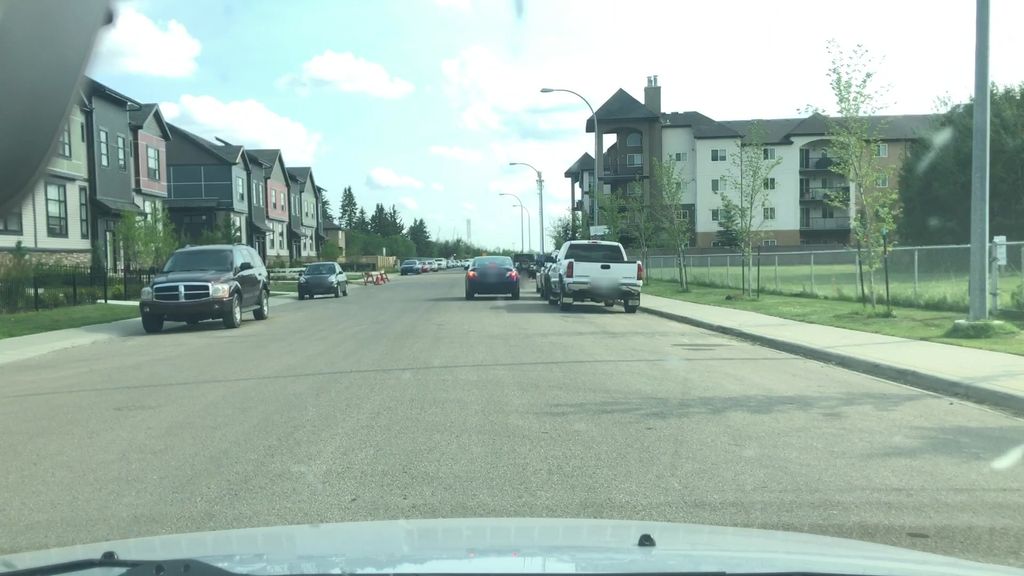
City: edmonton